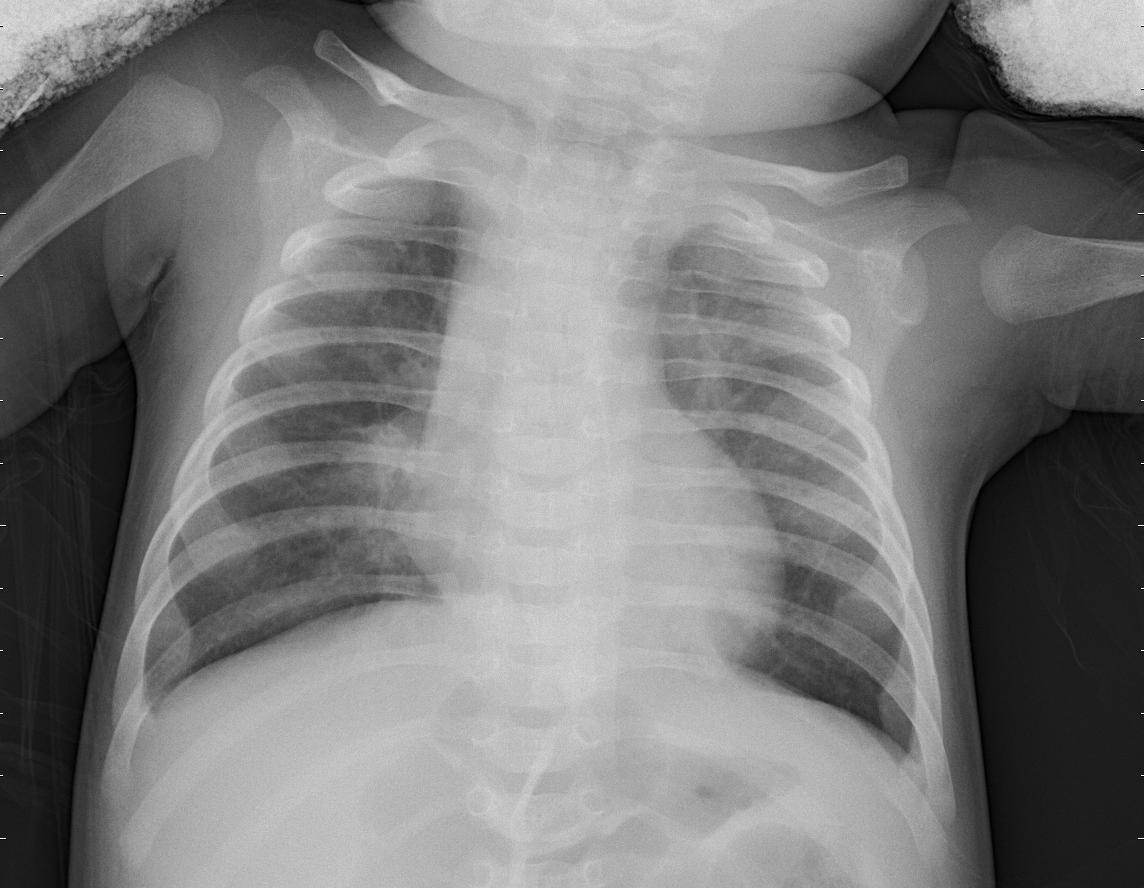
Diagnosis: PNEUMONIA